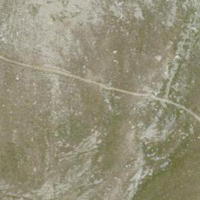
EUNIS habitat code: 48
Species observed at this site:
Marmota marmota